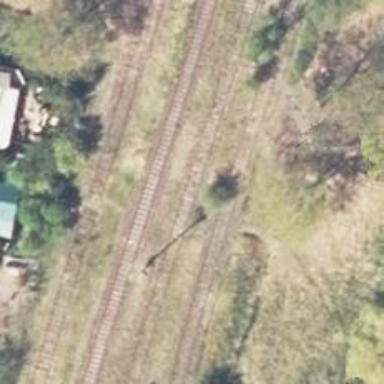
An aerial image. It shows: Abandoned railway yard.